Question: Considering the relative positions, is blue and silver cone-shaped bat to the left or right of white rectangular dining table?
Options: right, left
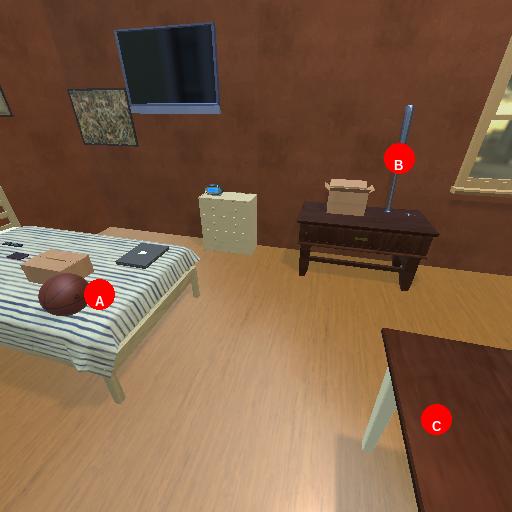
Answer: right